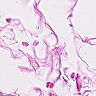
Metastatic tissue present: no